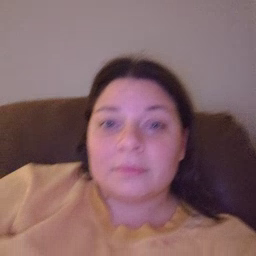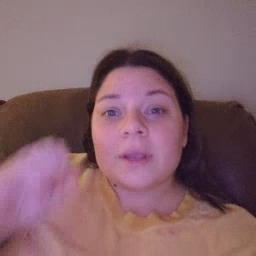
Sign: can